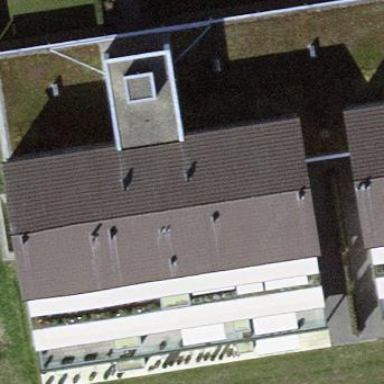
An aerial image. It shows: Hotel building.